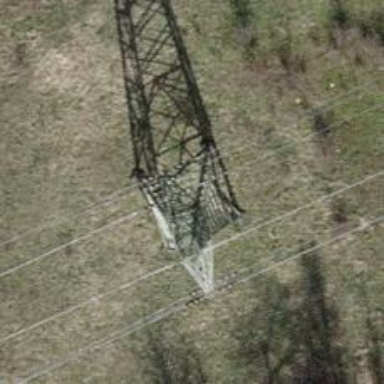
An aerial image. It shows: Power line is depicted.